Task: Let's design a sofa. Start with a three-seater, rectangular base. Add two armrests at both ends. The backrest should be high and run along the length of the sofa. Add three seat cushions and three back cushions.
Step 199:
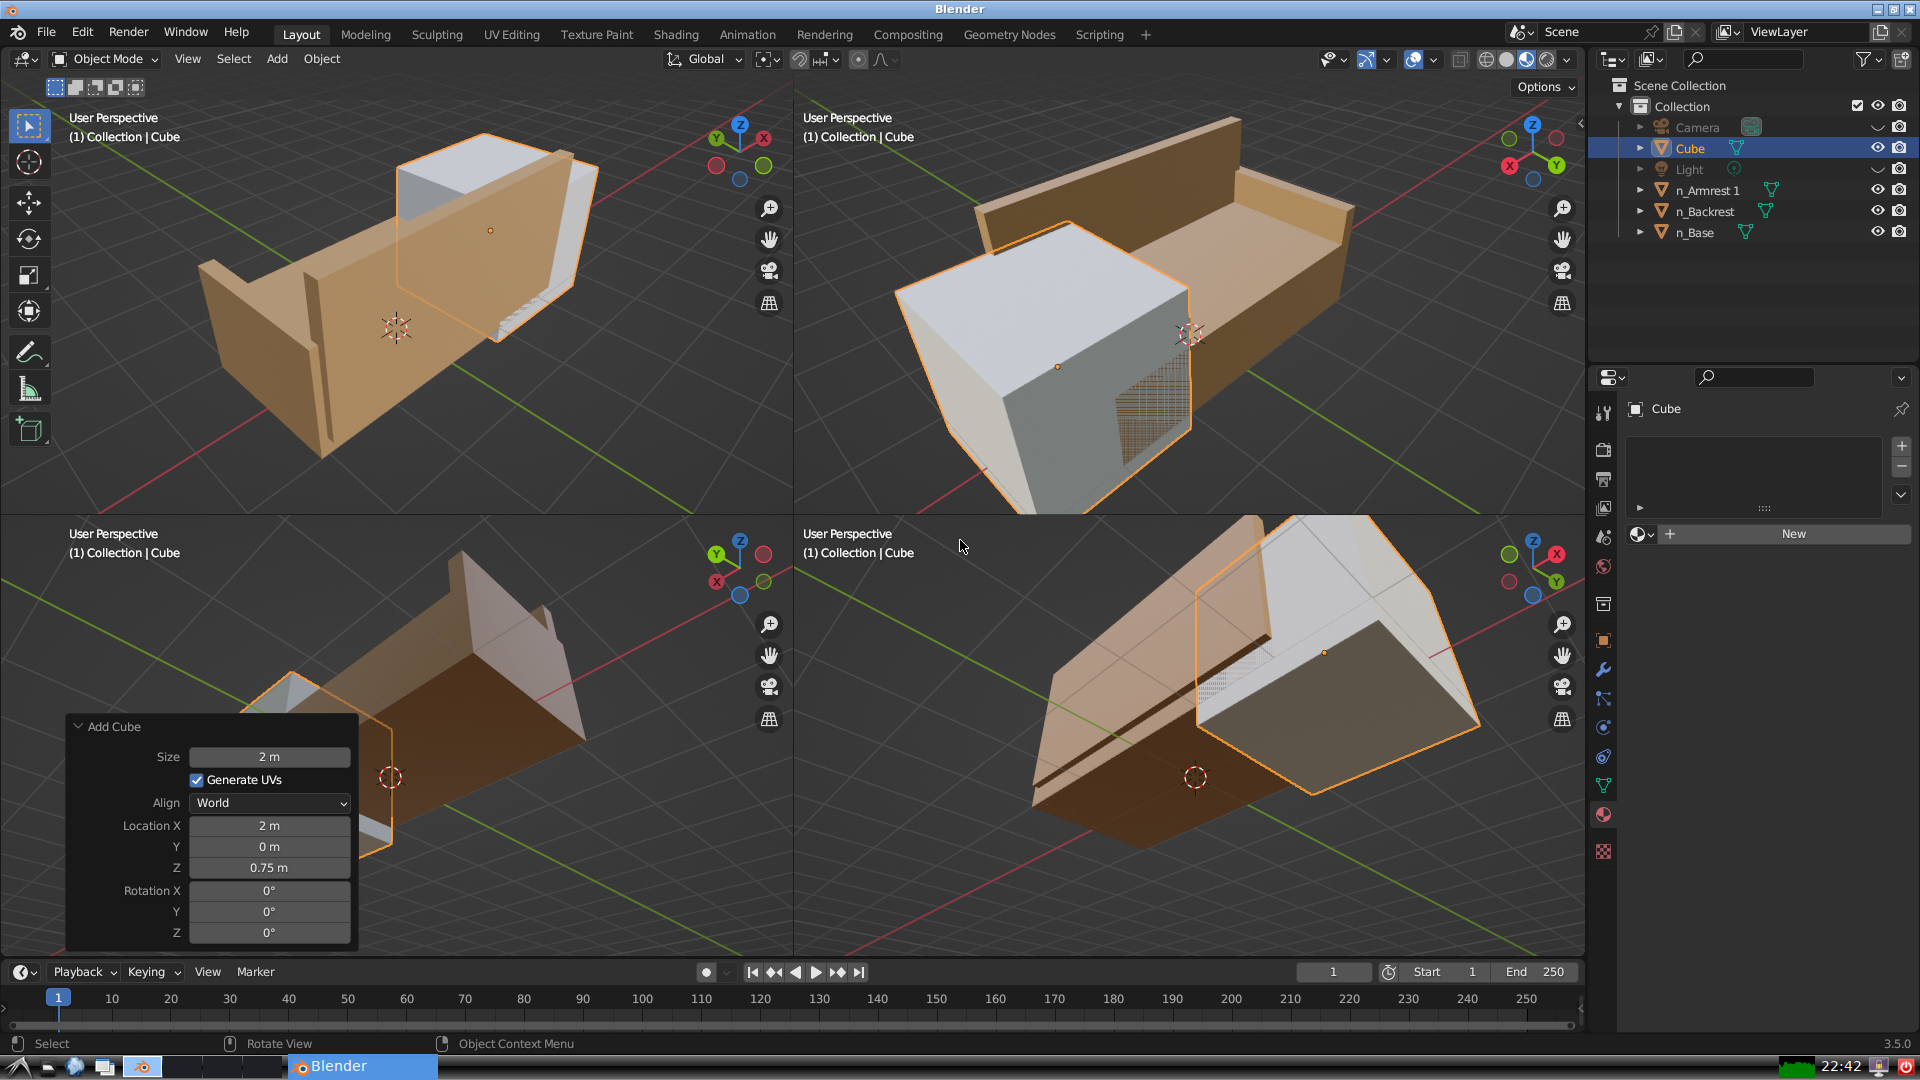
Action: {"key_press": ['Ctrl, Home']}